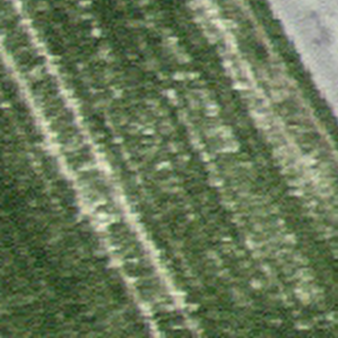
Label: other